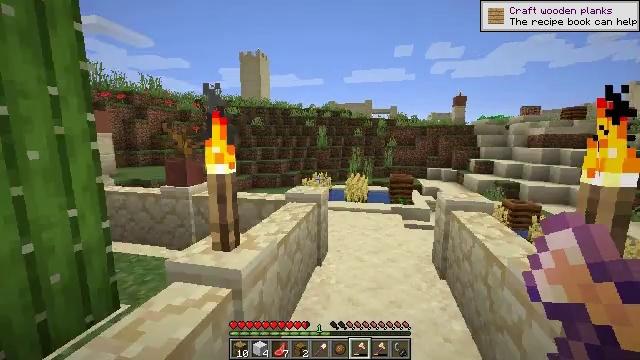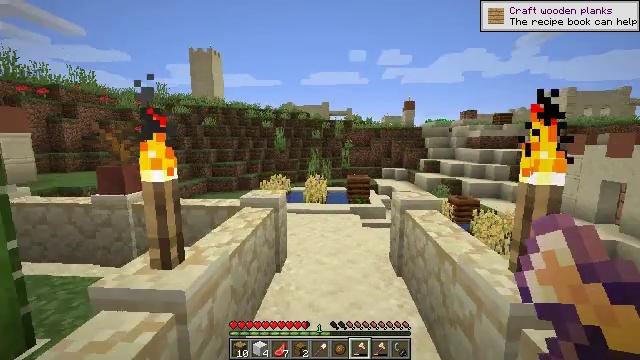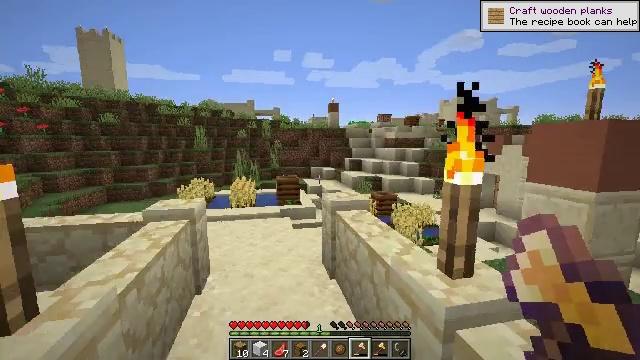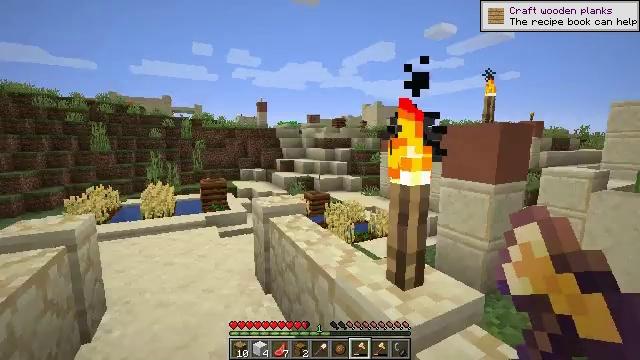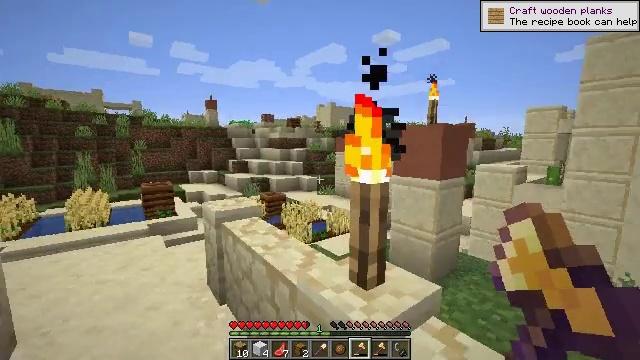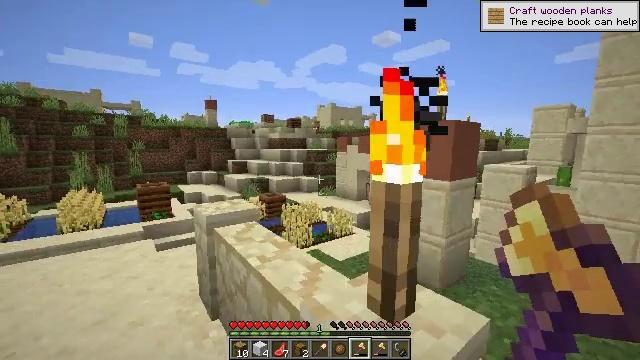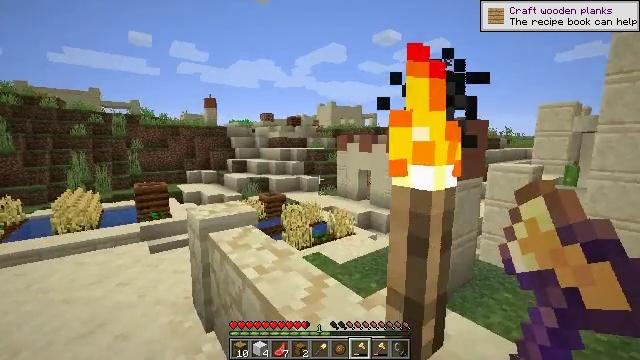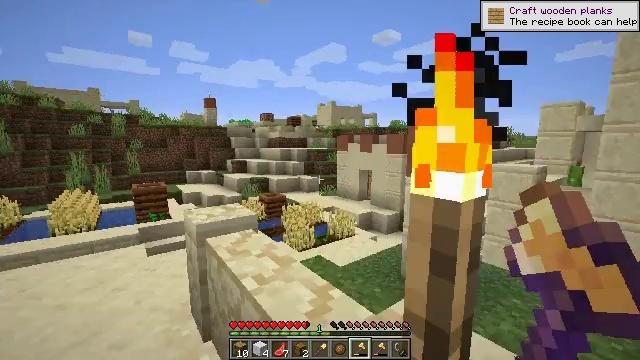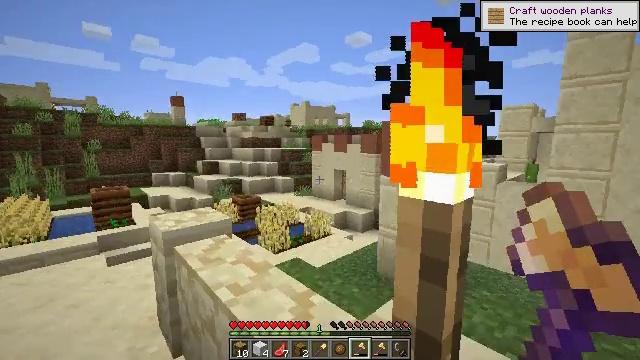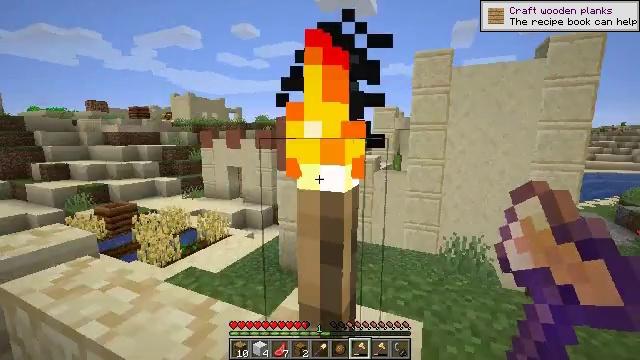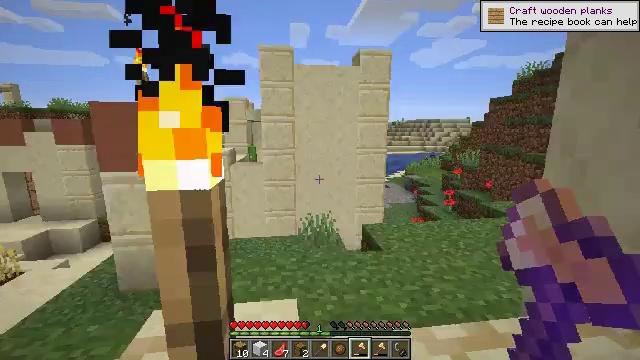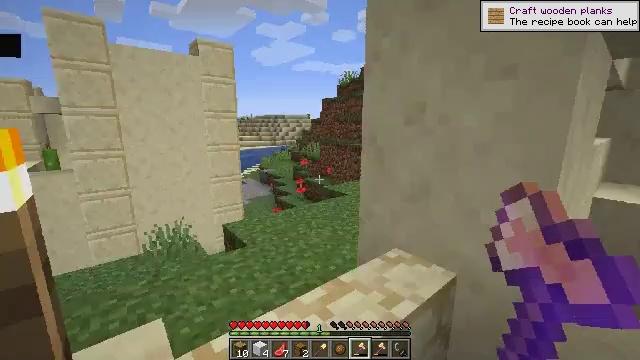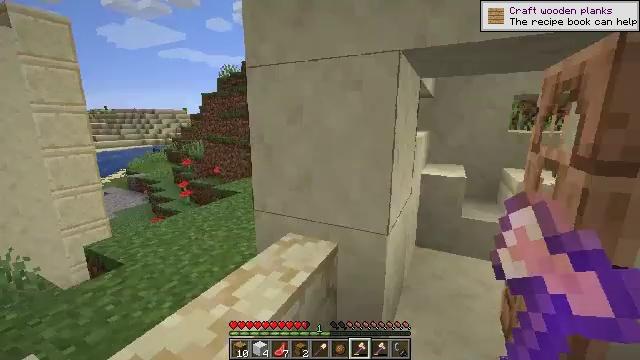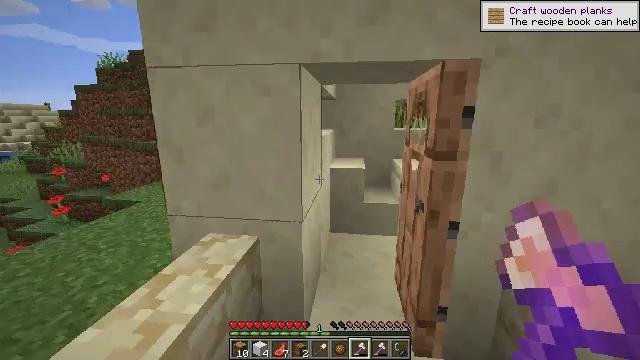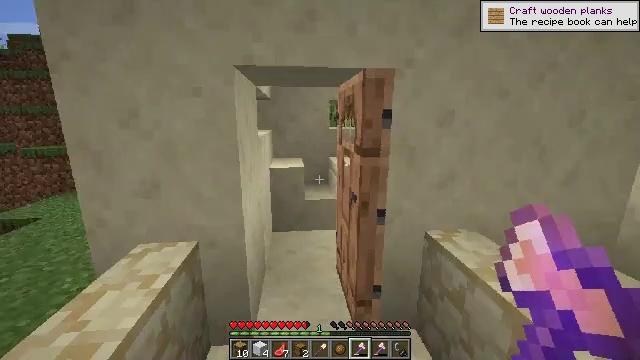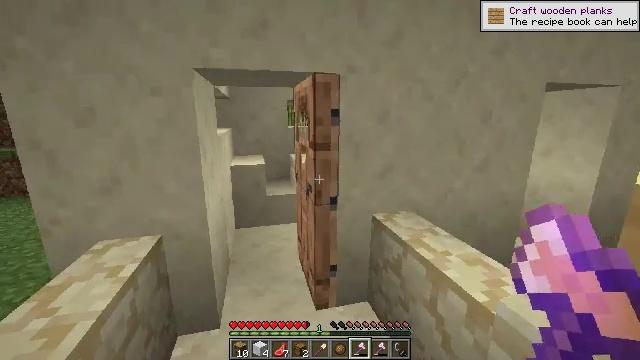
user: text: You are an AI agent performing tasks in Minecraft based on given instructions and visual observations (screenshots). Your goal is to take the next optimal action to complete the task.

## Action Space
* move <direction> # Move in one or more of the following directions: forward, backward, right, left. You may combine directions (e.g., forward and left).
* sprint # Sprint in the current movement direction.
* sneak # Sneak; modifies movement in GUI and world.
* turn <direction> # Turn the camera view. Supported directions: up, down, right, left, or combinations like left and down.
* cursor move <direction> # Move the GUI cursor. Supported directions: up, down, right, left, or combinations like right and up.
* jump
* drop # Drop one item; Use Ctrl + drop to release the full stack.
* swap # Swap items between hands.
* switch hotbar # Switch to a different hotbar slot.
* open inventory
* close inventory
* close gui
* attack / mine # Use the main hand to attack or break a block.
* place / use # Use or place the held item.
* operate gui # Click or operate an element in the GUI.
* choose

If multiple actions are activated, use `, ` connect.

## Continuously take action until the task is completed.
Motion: motion action
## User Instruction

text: Reclaim the chest into your inventory.
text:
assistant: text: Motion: move forward, turn right
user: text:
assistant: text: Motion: move forward, turn right
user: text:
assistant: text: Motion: move forward, turn right
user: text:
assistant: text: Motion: move forward, turn right
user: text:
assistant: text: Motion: move forward
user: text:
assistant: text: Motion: no_op
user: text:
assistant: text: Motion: no_op
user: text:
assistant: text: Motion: turn right
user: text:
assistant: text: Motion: turn right
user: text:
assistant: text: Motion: turn right and down
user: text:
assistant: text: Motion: move back, turn right
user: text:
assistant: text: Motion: move back, turn right
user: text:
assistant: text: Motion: move back, turn right
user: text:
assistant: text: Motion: move back, turn right
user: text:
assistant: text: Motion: turn right
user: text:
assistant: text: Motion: turn right
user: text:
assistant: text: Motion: no_op
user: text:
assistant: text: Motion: no_op
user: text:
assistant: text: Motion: no_op
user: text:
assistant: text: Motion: no_op
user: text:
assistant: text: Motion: no_op
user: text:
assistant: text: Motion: use / place
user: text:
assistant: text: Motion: use / place
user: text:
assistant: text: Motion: no_op
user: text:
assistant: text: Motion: no_op
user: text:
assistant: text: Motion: turn left
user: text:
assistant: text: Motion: turn left
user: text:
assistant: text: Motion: turn left
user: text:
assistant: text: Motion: turn left
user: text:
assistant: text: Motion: turn left